Question: I'm new to sencha and I need to show two or more record in one row
'''
{
xtype: 'list',
flex: 1,
cls:'home-page-class',
itemTpl:'<img src="">',
store: 'HomePage',
itemCls:'details',
useSimpleItems: false,
variableHeights: true,
infinite: true,
disableSelection: true,
allowDeselect: false,
scrollToTopOnRefresh: false,
itemHeight:80,
plugins: [
{ xclass: 'Ext.plugin.ListPaging', autoPaging: true},
{ xclass: 'Ext.plugin.PullRefresh'}
],
}
'''
I tried to play with CSS but sencha create empty items showing it like this
And I can't change to xtype dataview because I need the listpaging plugin
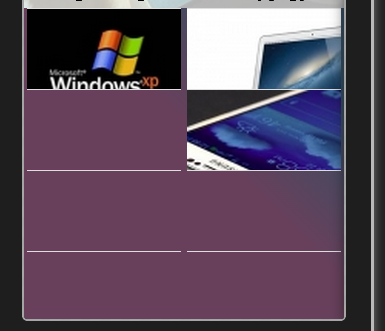
Answer: I found out that to remove some parameters and add inline:true,this work out for me
> {
xtype: 'list',
flex: 1,
cls:'home-page-class',
itemTpl:'',
store: 'HomePage',
itemCls:'details','''
//useSimpleItems: false,
//variableHeights: true,
//infinite: true,
disableSelection: true,
allowDeselect: false,
scrollToTopOnRefresh: false,
inline:true,
itemHeight:80,
plugins: [
{ xclass: 'Ext.plugin.ListPaging', autoPaging: true},
{ xclass: 'Ext.plugin.PullRefresh'}
], }
'''